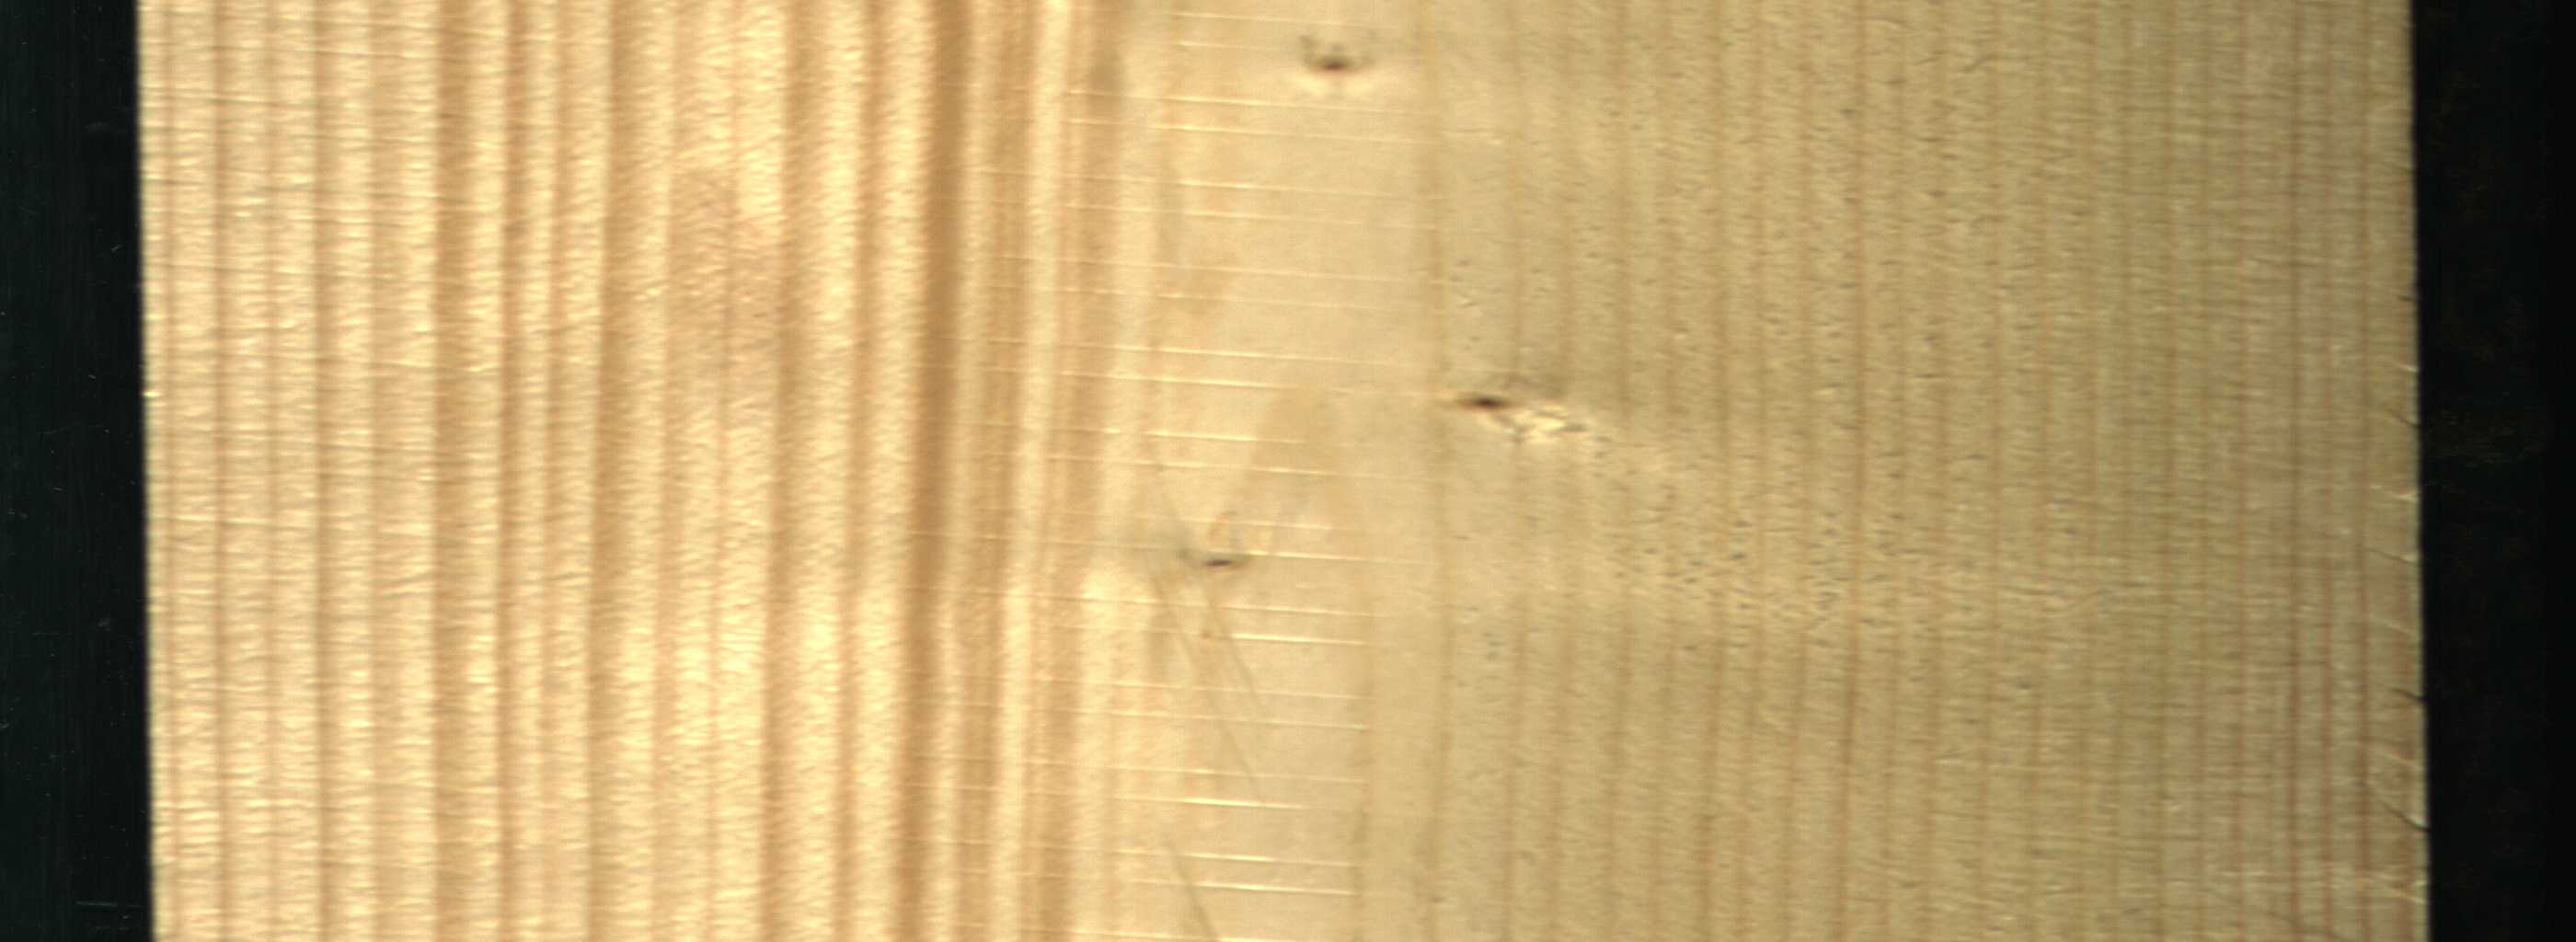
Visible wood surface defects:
Live_Knot